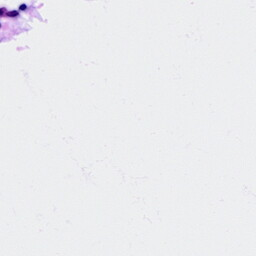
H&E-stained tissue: Ovarian